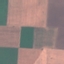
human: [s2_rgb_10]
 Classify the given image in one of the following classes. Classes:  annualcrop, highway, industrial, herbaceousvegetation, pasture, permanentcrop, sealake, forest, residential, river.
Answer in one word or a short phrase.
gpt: AnnualCrop